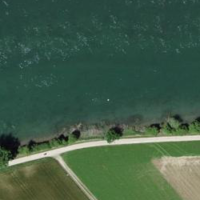
EUNIS habitat code: 15
Species observed at this site:
Prunus spinosa